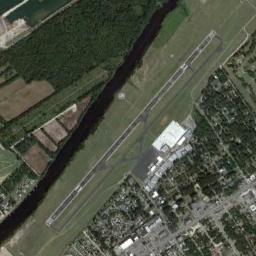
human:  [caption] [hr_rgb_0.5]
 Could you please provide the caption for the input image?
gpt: There are many buildings near the airport, And no vegetation near the airport .

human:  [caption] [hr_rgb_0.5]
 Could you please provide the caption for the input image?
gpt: An airport with two parallel runways and a white building on the lawn while the forest and some villages beside .

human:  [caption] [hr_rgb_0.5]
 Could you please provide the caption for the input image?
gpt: There is an airport between the field and many buildings .

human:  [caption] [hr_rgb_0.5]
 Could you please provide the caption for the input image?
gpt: The runway of the airport is surrounded by grass .

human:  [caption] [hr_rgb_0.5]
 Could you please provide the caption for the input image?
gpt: An airport with a runway and many buildings is surrounded by a residential area and green fields .